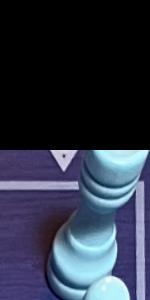
Label: Rook_White